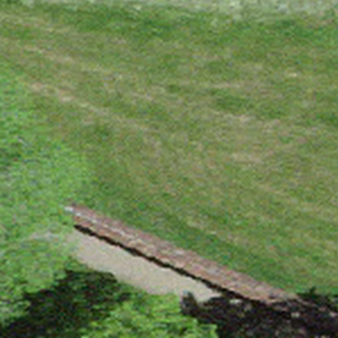
Label: other